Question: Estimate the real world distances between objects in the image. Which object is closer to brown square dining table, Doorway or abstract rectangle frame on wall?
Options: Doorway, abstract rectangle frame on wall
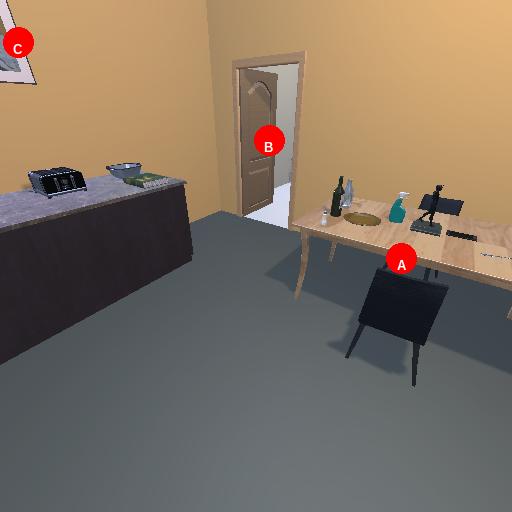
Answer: Doorway